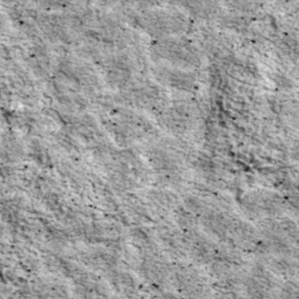
Label: non_frost